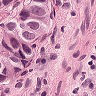
Metastatic tissue present: yes